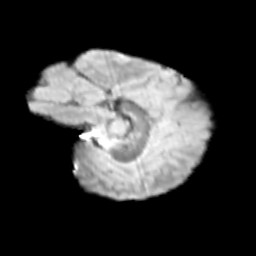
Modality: T2w
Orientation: sagittal
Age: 9
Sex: female
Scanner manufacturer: siemens
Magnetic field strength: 3 T
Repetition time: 3.8 s
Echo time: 0.07 s